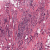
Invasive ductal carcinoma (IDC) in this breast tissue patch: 1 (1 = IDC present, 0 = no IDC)